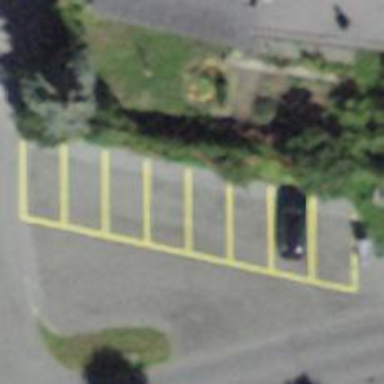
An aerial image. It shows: Paved parking aisle used as service road.